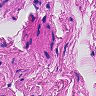
Metastatic tissue present: no